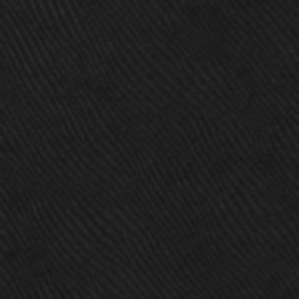
Label: frost